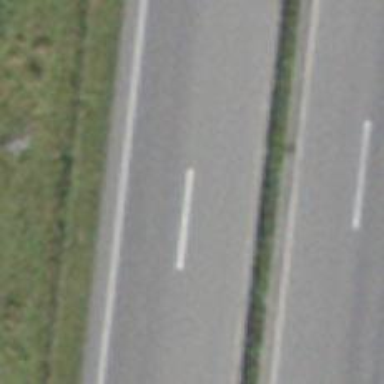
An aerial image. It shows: Asphalt motorway.